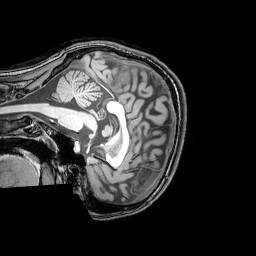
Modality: T1w
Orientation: sagittal
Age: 21
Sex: female
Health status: healthy
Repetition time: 0.081 s
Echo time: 0.037 s